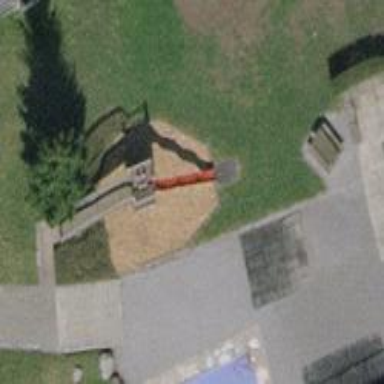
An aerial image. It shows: Playground featuring slide.